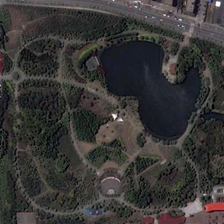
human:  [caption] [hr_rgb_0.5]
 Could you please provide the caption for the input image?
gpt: three roads are around a park with many green trees and a pond .

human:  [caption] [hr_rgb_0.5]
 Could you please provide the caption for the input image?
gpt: three roads are around a park with many green trees and a pond .

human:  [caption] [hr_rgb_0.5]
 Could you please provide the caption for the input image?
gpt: three roads are around a park with many green trees and a pond .

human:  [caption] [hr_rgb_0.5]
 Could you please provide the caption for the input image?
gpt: three roads are around a park with many green trees and a pond .

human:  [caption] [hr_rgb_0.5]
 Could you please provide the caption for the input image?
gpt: three roads are around a park with many green trees and a pond .